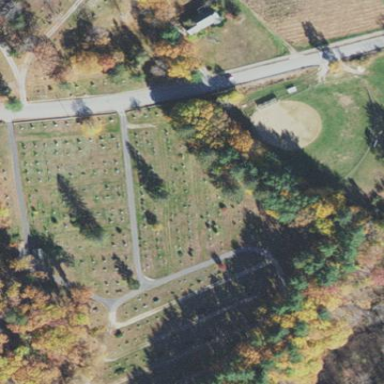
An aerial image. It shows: Cemetery.